The plot is a signal-to-image rendering of a rotating shaft's vibration measurement. Classify the rotor condition as one of: normal, misalignment, unbalance, looseness.
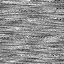
Answer: misalignment